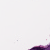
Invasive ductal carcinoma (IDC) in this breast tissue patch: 0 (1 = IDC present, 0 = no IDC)